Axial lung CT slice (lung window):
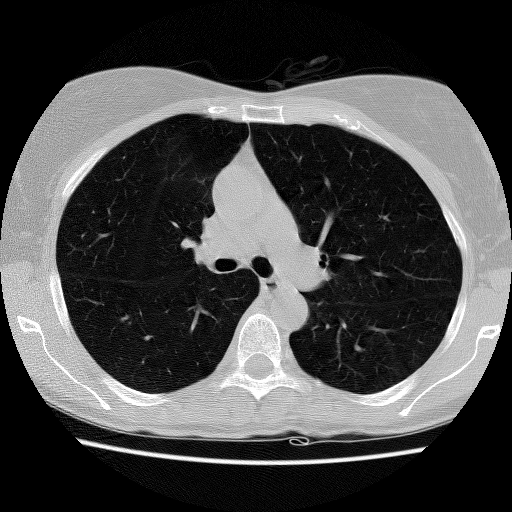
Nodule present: no